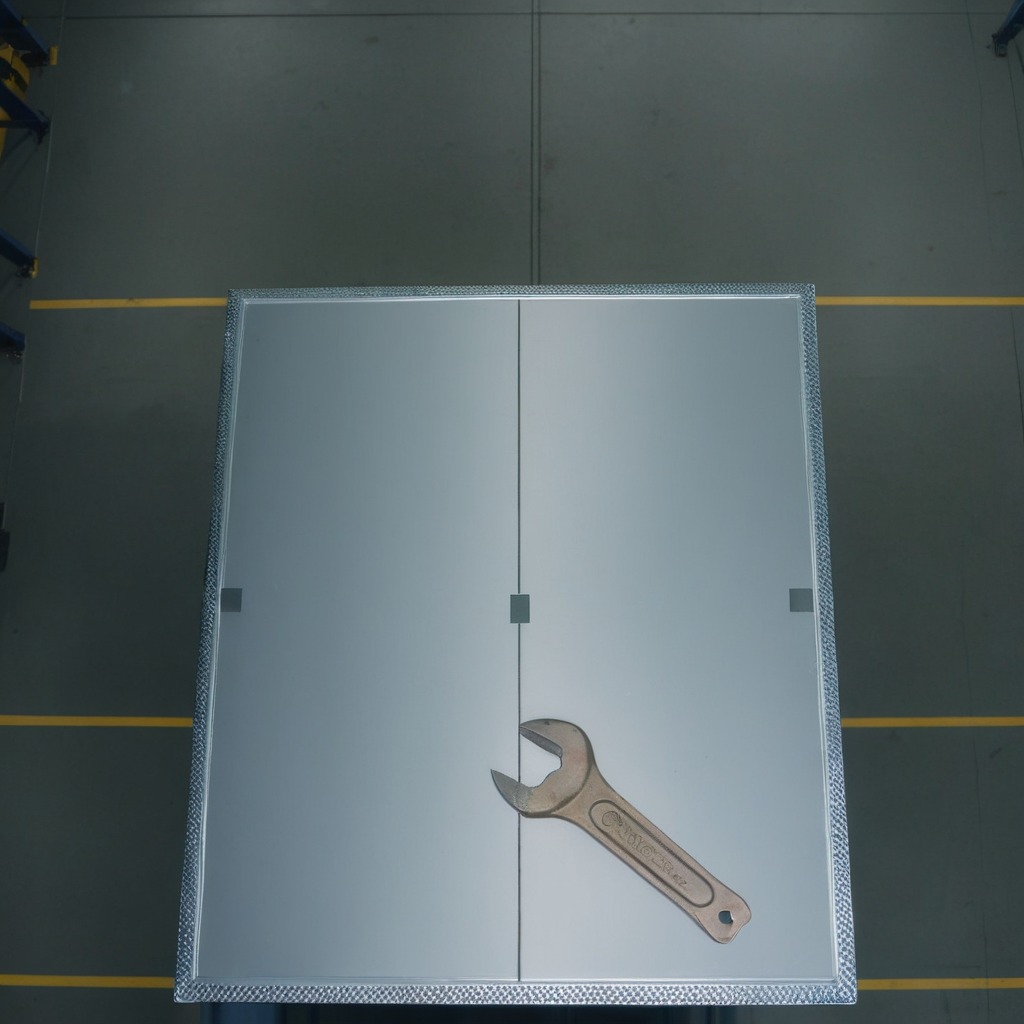
An wrench is lying on the toolbox surface in an airplane hangar workshop 8K.